Question: I have a header, which is united for all pages and I'm calling it in everypage,
below the header I want to apply css style on a message, something like in the picture,
but why the message is being localized behind the header, is something that couldn't understand..
I wanted something like, a header at the top, footer at the bottom, and in the center of the page a centralized message with css..
here are the pic and the code.

'''
html, body {
margin: 0;
padding: 0;
}
#header {
width:100%;
height:auto;
text-align:center;
float:left;
background: #3fa46a;
}
#footer {
background: #435a6b;
width:100%;
height:100px;
text-align:center;
color:white;
font-family:Cambria;
position:fixed;
bottom:0;
}
#reg_msg {
margin:0 auto;
display:block;
width:500px;
height:100px;
padding:12px;
border:2px solid black;
border-radius:20px;
font-family:Verdana;
background-color: #EFF5FB;
box-shadow: 3px 3px 10px #888888;
}
#main_container {
width:auto;
height:auto;
z-index:1;
font-size:14px;
display: block;
}
'''
and the php code is something like this:
'''
{include file="header.tpl"}
<div id="main_container">
<div id="reg_msg">
{$MSG}
</div>
</div>
{include file="footer.tpl"}
'''
This is one question, the other, is how can I force the footer to be at the end of the page? I know I'm using the position:fixed; command, but I coudn't find a correct way to keep it the the end just like here at this forum!!
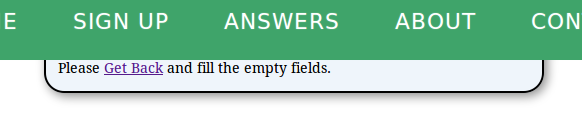
Answer: Here's a working version of your code
<URL>
'''
html,
body { height: 100%; }
body {
display: table;
width: 100%;
}
.page-row {
display: table-row;
height: 1px;
}
.page-row-expanded { height: 100%; }
html, body {
margin: 0;
padding: 0;
}
header {
background: #3fa46a;
}
header h1 {
margin: 10px;
display: block;
text-align: center;
background: #3fa46a;
}
footer {
background: #435a6b;
margin: 10px;
}
footer p{
margin: 10px;
}
#reg_msg_container{
position: absolute;
left: 50%;
}
#reg_msg {
position: relative;
left: -50%;
width:500px;
height:100px;
border:2px solid black;
border-radius:20px;
font-family:Verdana;
background-color: #EFF5FB;
box-shadow: 3px 3px 10px #888888;
padding: 10px;
}
'''
---
'''
<!DOCTYPE html>
<html>
<head>
<title>HTML5, CSS3 and JavaScript demo</title>
</head>
<body>
<!-- Start your code here -->
<header class="page-row">
<h1>Site Title</h1>
</header>
<main class="page-row page-row-expanded">
<p>Page content goes here.</p>
<div id="reg_msg_container">
<div id="reg_msg">
{$MSG}
</div>
</div>
</main>
<footer class="page-row">
<p>Footer, blah blah blah.</p>
</footer>
<!-- End your code here -->
</body>
</html>
'''